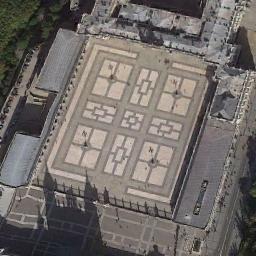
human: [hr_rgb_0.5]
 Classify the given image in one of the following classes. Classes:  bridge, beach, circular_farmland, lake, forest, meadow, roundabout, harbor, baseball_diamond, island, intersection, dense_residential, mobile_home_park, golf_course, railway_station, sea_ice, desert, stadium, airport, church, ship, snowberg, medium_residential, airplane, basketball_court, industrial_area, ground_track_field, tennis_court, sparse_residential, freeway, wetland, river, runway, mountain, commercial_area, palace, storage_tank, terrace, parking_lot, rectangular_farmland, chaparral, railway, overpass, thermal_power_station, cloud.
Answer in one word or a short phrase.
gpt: palace